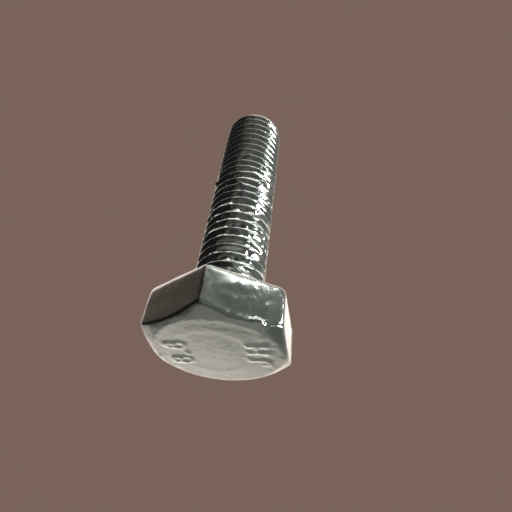
Label: bolt